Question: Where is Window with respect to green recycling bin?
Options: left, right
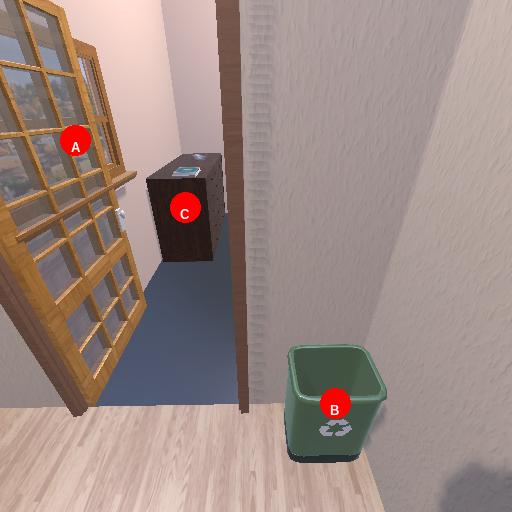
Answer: left